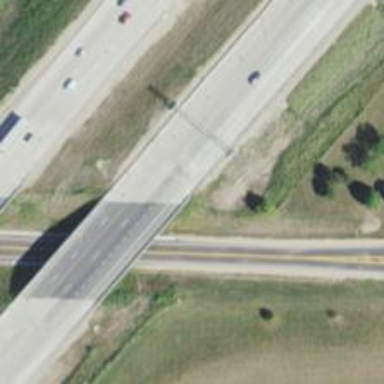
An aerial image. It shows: Motorway bridge with asphalt surface.